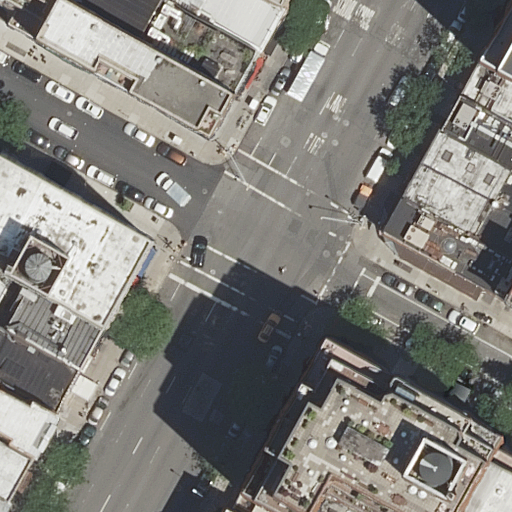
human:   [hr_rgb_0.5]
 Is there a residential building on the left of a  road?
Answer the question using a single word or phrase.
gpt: yes

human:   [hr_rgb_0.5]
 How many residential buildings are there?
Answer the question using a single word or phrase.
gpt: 19

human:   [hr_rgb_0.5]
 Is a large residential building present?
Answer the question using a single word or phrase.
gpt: yes

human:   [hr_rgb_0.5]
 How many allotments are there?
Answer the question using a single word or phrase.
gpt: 0

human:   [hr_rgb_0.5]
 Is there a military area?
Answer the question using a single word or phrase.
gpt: no

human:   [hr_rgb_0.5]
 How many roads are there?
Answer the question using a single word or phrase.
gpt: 2

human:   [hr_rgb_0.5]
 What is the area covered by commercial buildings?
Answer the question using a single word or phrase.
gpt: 0m2

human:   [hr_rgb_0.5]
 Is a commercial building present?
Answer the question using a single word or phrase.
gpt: no

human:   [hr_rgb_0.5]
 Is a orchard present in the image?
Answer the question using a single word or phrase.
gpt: no

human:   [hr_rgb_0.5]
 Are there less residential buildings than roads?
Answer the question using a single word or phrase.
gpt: no

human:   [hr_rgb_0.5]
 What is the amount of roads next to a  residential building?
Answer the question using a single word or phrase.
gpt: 2

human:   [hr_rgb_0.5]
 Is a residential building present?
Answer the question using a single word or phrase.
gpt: yes

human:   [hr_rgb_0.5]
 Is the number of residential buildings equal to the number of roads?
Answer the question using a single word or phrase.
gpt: no

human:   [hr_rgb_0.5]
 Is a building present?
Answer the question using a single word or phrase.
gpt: yes

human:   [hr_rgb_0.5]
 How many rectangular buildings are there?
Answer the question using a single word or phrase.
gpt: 14

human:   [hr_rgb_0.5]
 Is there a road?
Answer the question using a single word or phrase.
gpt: yes

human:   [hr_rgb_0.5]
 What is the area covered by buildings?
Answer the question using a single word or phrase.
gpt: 5428m2

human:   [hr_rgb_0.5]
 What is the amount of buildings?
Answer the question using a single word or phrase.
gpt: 19

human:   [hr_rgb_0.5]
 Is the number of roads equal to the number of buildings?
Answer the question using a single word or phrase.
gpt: no

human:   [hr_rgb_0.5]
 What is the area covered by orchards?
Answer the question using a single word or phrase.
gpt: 0m2

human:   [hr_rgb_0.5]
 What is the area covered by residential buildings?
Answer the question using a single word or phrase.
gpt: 5428m2

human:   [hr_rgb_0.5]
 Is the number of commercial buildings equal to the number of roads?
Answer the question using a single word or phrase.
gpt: no

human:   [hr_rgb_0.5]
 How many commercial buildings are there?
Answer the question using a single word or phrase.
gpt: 0

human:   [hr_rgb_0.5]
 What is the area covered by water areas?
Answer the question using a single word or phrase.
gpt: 0m2

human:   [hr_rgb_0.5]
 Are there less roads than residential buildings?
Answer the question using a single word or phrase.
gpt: yes

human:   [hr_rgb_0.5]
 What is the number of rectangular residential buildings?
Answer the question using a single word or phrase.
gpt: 14

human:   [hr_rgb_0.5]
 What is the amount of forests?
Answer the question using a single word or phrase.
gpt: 0

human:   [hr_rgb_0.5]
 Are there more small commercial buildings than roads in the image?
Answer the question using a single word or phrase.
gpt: no

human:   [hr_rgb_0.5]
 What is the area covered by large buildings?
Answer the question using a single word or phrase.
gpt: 3078m2

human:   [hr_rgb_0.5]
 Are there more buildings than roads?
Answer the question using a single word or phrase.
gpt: yes

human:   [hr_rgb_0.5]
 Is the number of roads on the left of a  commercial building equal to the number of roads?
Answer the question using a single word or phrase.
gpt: no

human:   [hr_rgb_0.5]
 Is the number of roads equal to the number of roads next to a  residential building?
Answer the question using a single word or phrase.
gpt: yes

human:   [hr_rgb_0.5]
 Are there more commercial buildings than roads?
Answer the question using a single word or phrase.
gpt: no

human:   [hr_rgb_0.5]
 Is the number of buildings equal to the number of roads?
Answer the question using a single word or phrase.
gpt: no

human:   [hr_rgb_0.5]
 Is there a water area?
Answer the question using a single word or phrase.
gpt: no

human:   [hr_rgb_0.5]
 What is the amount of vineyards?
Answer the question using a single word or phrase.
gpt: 0

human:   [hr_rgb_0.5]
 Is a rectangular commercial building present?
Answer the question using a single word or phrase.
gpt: no

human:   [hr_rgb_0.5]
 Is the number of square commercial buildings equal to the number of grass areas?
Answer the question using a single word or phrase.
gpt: yes

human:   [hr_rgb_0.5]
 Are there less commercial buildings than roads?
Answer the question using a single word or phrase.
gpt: yes

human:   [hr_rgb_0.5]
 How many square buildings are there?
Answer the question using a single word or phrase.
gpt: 0

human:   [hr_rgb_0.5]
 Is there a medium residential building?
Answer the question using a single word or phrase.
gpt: yes

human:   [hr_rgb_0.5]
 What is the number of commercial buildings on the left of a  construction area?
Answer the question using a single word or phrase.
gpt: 0

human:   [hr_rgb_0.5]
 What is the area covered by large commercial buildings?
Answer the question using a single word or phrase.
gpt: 0m2

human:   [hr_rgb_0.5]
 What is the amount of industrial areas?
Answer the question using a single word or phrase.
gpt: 0

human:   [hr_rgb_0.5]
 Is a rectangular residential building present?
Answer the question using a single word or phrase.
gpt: yes

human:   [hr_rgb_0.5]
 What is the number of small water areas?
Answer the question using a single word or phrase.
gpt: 0

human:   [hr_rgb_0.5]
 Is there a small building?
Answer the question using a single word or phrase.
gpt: yes

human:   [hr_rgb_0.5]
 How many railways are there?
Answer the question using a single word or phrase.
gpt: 0

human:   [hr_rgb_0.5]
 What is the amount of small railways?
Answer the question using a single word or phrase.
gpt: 0

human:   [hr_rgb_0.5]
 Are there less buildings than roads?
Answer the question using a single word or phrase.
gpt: no

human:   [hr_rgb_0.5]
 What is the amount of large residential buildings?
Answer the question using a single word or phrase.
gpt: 3

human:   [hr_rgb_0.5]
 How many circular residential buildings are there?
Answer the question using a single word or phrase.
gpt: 0

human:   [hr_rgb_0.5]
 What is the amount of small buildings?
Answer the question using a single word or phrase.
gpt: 7

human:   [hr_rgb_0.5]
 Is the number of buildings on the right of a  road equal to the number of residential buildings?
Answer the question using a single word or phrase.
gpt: no

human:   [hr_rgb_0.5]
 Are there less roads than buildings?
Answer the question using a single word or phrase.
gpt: yes

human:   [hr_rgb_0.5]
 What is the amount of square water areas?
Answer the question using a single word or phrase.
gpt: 0

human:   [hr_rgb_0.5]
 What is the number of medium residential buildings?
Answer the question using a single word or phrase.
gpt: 9

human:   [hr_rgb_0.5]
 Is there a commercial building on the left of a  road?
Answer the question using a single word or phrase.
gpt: no

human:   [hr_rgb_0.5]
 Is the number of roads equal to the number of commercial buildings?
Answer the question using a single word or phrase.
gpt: no

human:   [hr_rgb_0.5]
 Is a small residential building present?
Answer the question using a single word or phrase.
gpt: yes

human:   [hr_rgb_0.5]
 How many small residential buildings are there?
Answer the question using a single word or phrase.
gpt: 7

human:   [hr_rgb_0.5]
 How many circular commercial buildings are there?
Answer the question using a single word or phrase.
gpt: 0

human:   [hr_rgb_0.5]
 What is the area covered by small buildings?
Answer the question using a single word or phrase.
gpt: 321m2

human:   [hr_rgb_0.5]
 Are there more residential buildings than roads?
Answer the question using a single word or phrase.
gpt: yes